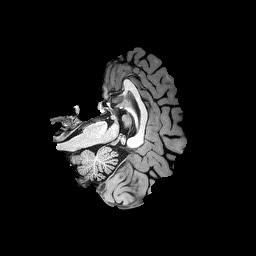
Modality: T1w
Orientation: axial
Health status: healthy